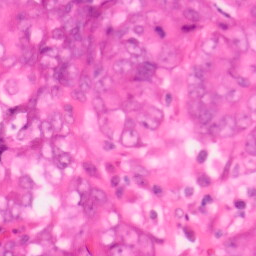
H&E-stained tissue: Colon